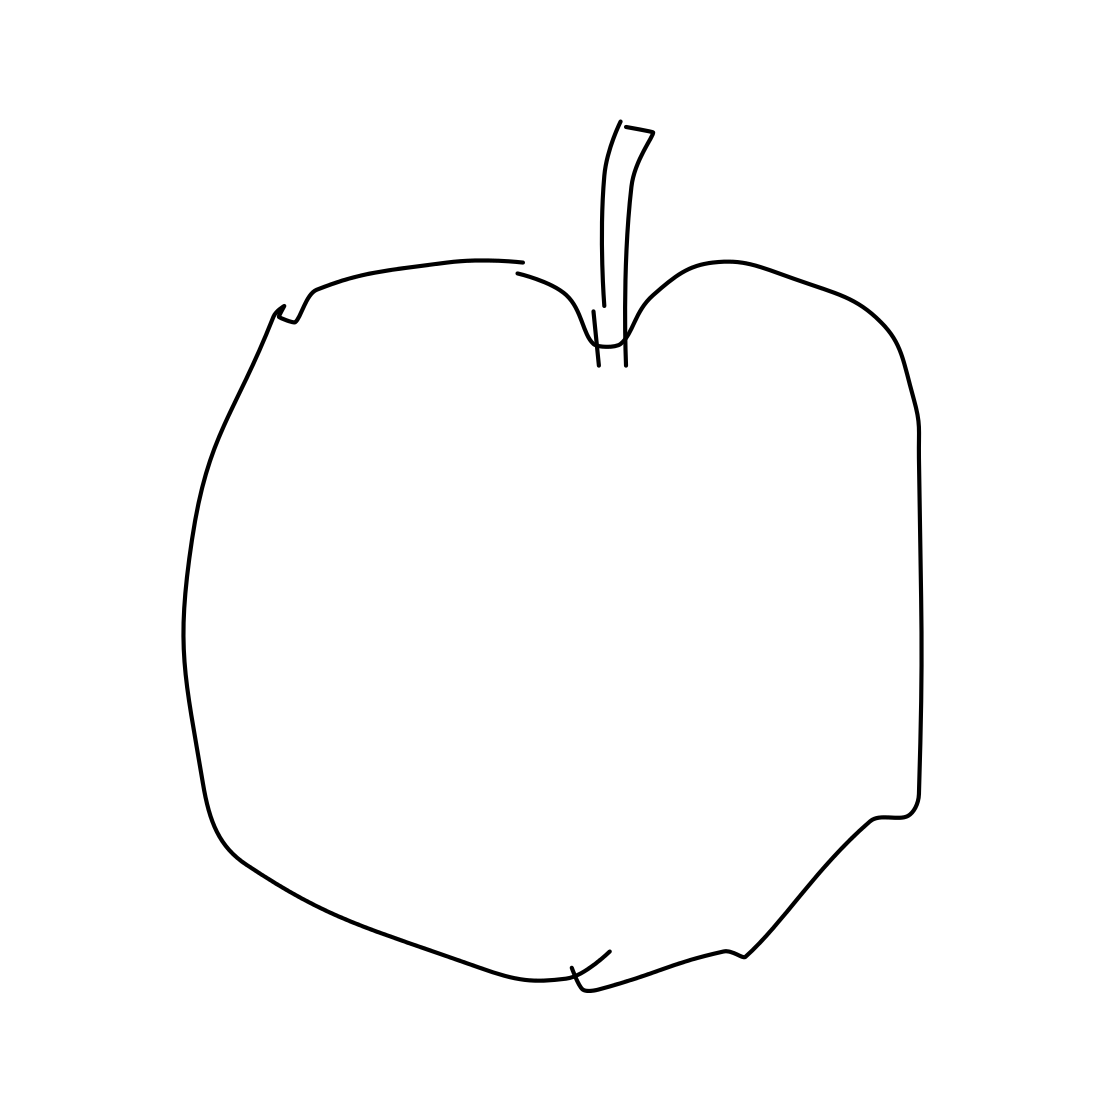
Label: apple